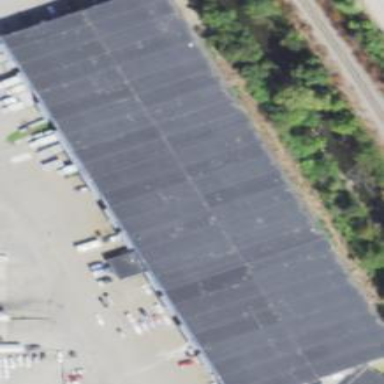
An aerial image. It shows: Warehouse.